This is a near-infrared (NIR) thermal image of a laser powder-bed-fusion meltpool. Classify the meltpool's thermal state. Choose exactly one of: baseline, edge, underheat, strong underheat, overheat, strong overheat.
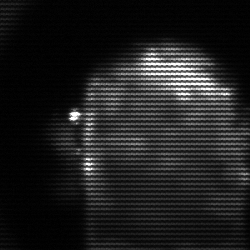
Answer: baseline